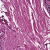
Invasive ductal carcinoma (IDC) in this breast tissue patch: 0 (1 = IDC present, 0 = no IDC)